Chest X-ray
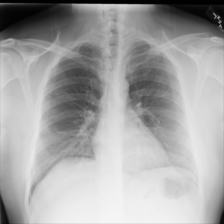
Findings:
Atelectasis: negative
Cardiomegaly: negative
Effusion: negative
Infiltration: negative
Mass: negative
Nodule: negative
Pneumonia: negative
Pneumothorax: negative
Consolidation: negative
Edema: negative
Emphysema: negative
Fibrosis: negative
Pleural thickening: negative
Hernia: negative